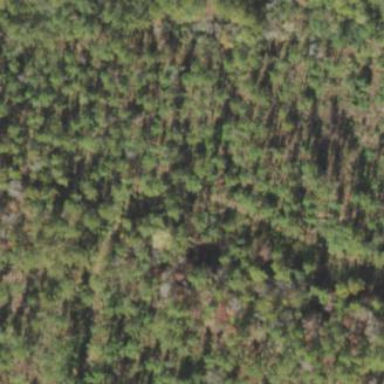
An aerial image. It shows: Mixed leaf woodland.